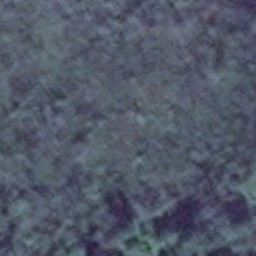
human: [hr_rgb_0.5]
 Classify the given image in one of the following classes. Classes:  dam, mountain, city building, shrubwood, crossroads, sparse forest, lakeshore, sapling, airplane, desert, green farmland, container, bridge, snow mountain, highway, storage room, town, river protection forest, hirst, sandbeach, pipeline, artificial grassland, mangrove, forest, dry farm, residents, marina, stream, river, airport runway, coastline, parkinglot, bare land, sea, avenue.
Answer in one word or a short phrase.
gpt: forest